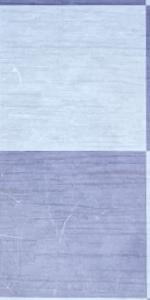
Label: Empty